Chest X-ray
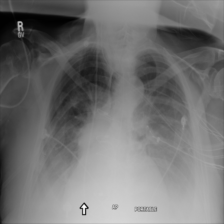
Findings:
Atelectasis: negative
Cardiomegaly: negative
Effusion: negative
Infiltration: negative
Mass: negative
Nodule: negative
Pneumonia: negative
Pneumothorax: negative
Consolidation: positive
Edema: negative
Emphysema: negative
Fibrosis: negative
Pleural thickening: negative
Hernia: negative